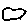
Label: cloud